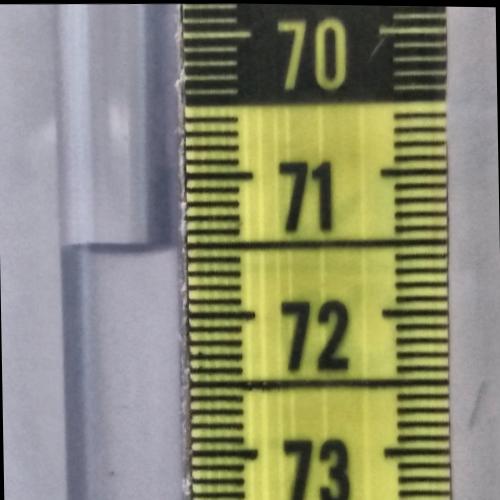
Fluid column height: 71.5 cm